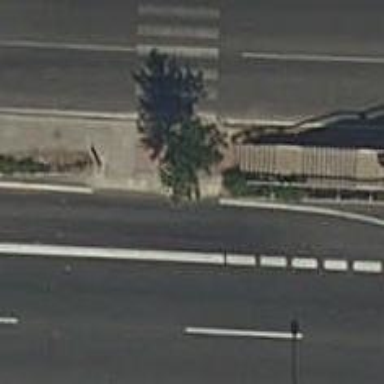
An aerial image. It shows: Paved steps.